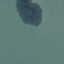
Label: SeaLake